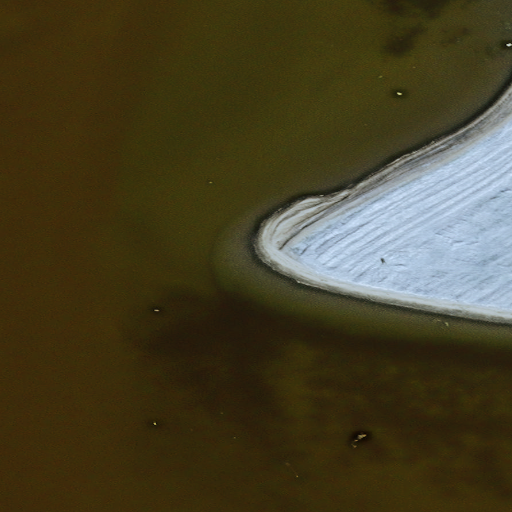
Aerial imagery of cape in Alaska named Kaslokan Point containing only unknown